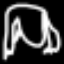
Label: frog